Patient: sex M, age 48
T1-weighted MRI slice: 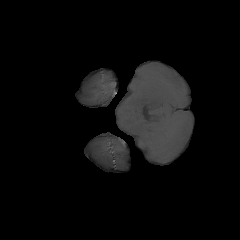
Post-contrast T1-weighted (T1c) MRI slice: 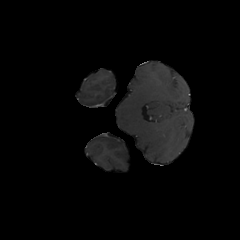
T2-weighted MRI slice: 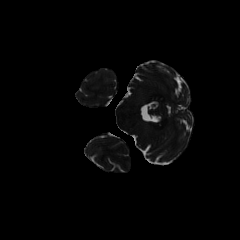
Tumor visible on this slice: no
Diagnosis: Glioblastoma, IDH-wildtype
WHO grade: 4